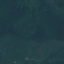
Land use / land cover class: Forest